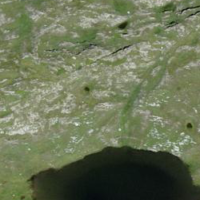
EUNIS habitat code: 26
Species observed at this site:
Montifringilla nivalis
Macroglossum stellatarum